Question: Whenever I open git bash I get the following warning:
'bash: C:/Users/RS3/Anaconda3/etc/profile.d/conda.sh: No such file or directory'
The problem is that I uninstalled Anaconda, because I installed independent python, which resulted in giving that error.
How to remove this Warning.

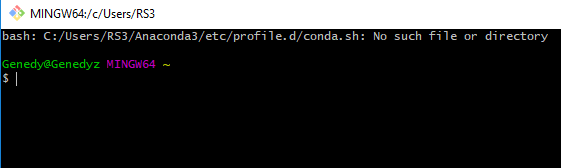
Answer: Check the content of '~/.bashrc' (which was <URL>
Maybe that (or '~/.profile', <URL> includes a command for that old uni uninstalled program.
Remove those lines, and try to open again a 'git bash' session.